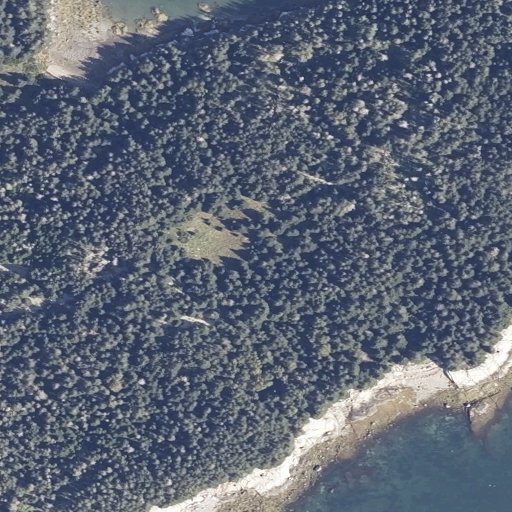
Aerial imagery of island in Maine named Wreck Island containing evergreen forest, open water, herbaceous wetlands, and barren land